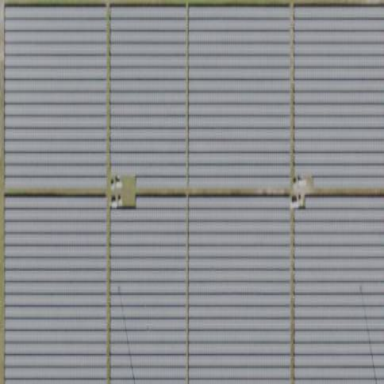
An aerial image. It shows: Solar power plant using photovoltaic technology.